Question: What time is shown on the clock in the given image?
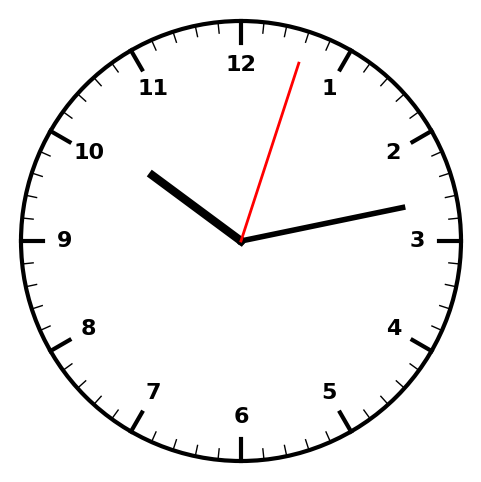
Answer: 10:13:03